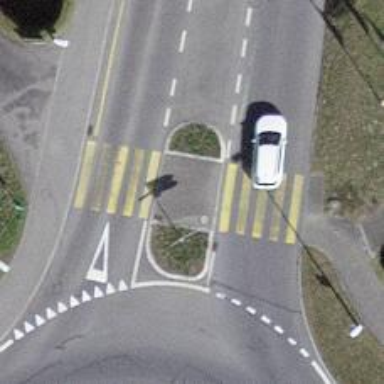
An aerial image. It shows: Uncontrolled zebra crossing with pedestrian island.